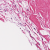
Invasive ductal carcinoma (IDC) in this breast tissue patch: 0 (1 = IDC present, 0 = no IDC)